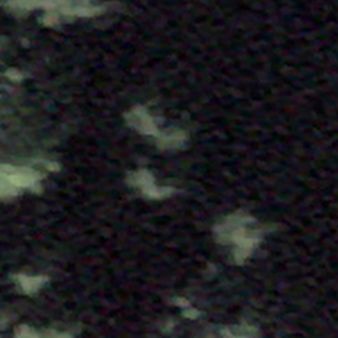
Label: other